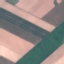
Land use / land cover class: AnnualCrop